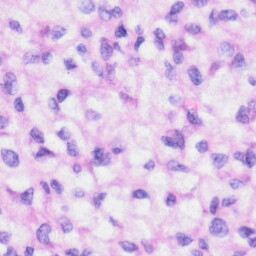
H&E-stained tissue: Liver